Field crop: maize
Growth stage: 2
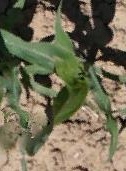
Species: maize